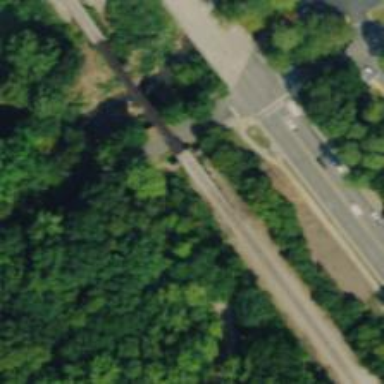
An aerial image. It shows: Covered footway tunnel.